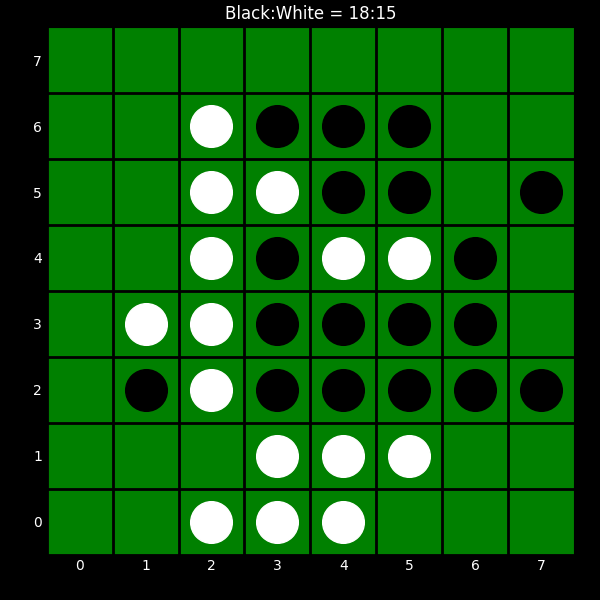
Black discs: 18
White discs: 15